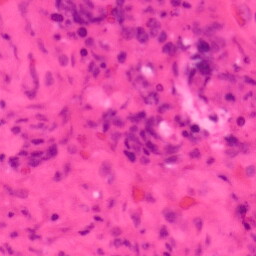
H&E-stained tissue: Colon